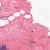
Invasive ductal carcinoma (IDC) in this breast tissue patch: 0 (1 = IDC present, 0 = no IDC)